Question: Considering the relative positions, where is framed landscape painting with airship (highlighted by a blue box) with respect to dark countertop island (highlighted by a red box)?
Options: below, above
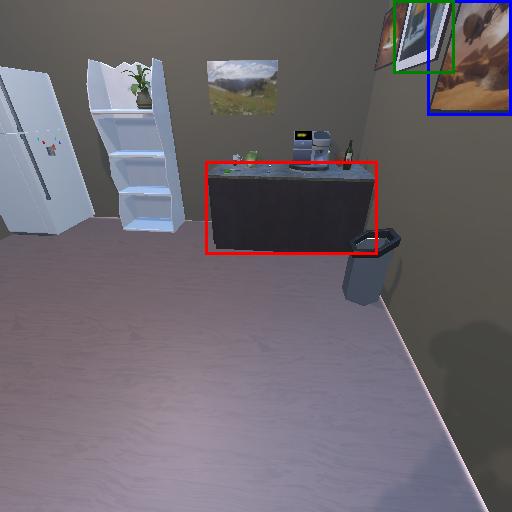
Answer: below